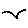
Label: bird